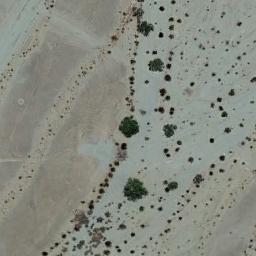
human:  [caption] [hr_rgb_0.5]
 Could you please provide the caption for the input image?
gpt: Chaparral is sparsely distributed in strips on the sand .

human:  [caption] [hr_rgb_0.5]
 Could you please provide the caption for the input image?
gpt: There are several trees and some weeds in this desert .

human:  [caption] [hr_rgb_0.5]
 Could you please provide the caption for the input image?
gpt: The chaparral is consist of dense bushes in the bare land .

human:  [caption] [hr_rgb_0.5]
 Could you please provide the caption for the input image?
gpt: Some chaparrals of different kinds and sizes grow in the desert and the dry river channel beside .

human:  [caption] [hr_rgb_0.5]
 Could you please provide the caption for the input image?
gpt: The chaparral is scattered and sparse .